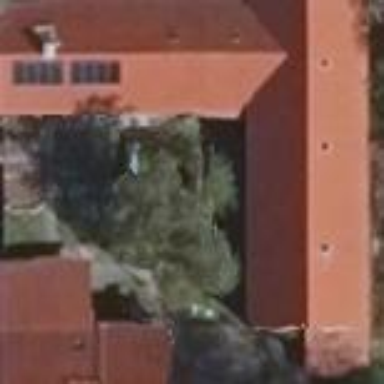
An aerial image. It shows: Building with flat red roof. The building has multiple parts.